Question: # My design
I am writing an Android app with a Google Map component. In this app, any user can perform specific map actions in certain regions. Therefore, I want to paint the entire map in grey - except for some permitted areas defined by Polygons.

# Current code
The problem is that painting specific polygons is pretty straightforward with '.fillColor(Color.SOME-COLOR))', so I can easily fill the polygons with color:
'''
FeatureCollection featureCollection = (FeatureCollection)geoJSON;
List<Feature> features = featureCollection.getFeatures();
for (Feature f : features)
{
Polygon poly = (Polygon) f.getGeometry();
<...>
int c = Color.RED;
com.google.android.gms.maps.model.Polygon toAdd =
map.addPolygon(polygonOptions.strokeColor(c)
.fillColor(Color.RED));
toAdd.setGeodesic(true);
}
'''
# How do I paint everything else?
How can I do the opposite - use 'fillColor(Color.TRANSPARENT)' and paint all the parts of the map that are not covered by a Polygon with a given color?
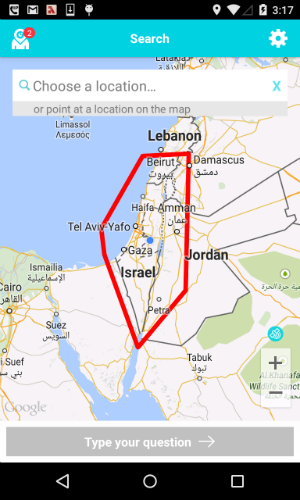
Answer: You can create big polygon with hole in it:
according to doc:
A polygon can be convex or concave, it may span the 180 meridian and it can have holes that are not filled in.
Link: <URL>